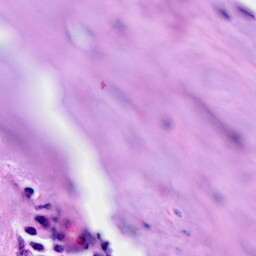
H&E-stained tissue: Breast